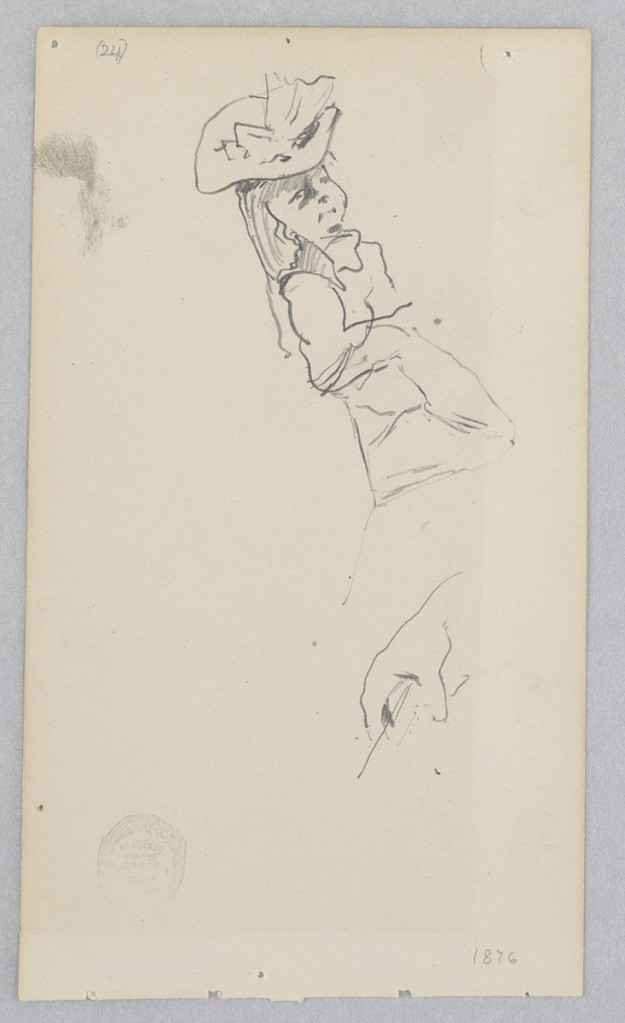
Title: Girl
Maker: Robert Frederick Blum, American, 1857–1903
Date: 1876
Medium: Graphite on wove paper
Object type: Drawing
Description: Sketch of a young female figure wearing a hat.